Interaction volume radius: 5 \u00c5
Interaction volume height: 45 \u00c5
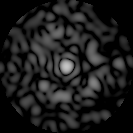
Disorder parameter: 0.7887